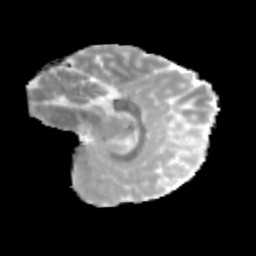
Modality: MD
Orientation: sagittal
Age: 10
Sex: male
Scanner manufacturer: siemens
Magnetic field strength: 3 T
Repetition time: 3.8 s
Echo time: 0.07 s